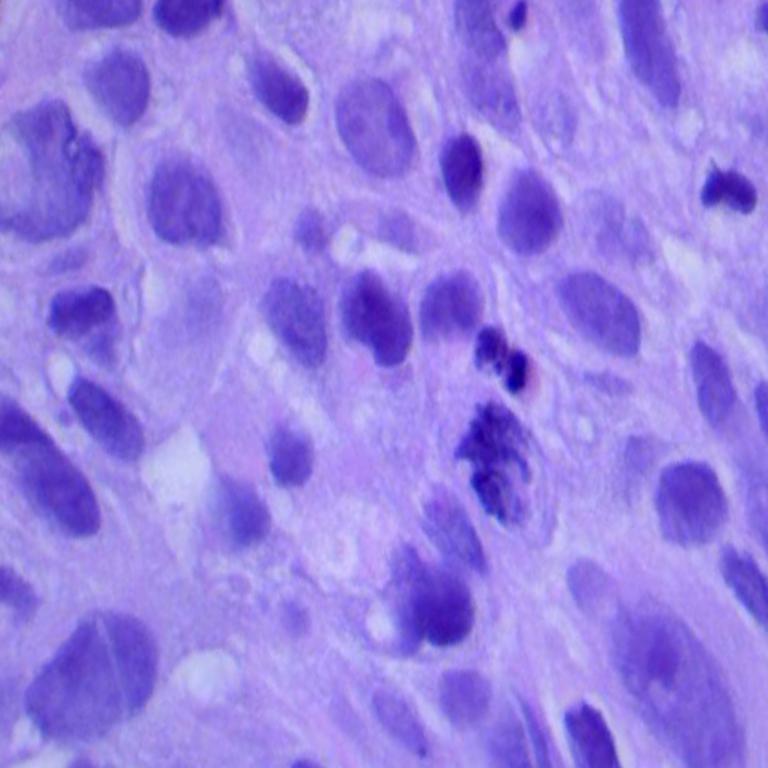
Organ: lung
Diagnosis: squamous carcinomas